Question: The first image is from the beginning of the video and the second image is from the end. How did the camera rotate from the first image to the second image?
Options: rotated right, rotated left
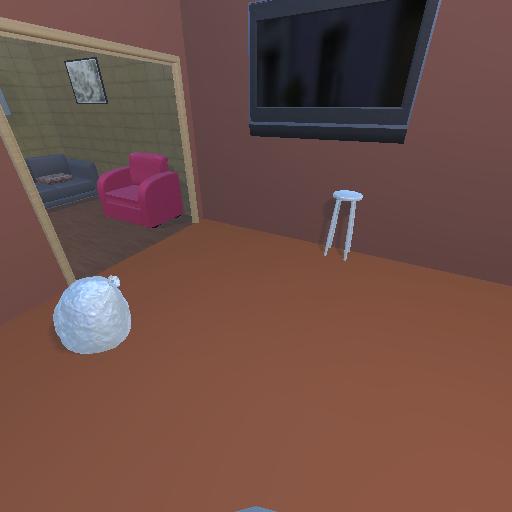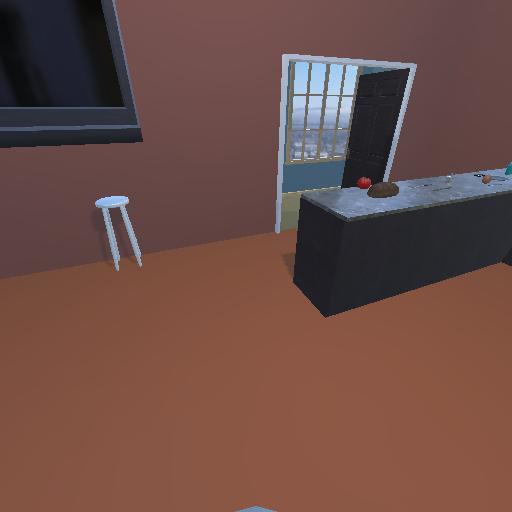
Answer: rotated right